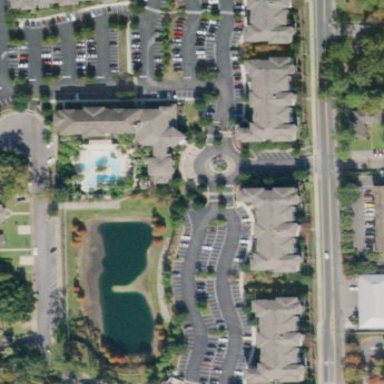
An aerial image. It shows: Residential area with apartments.